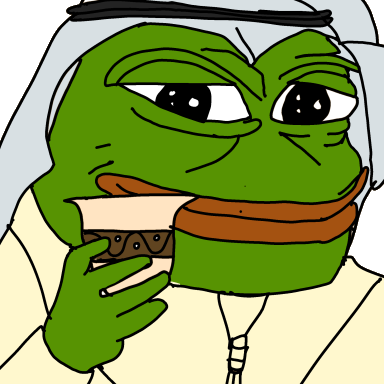
Label: 5_Pepe